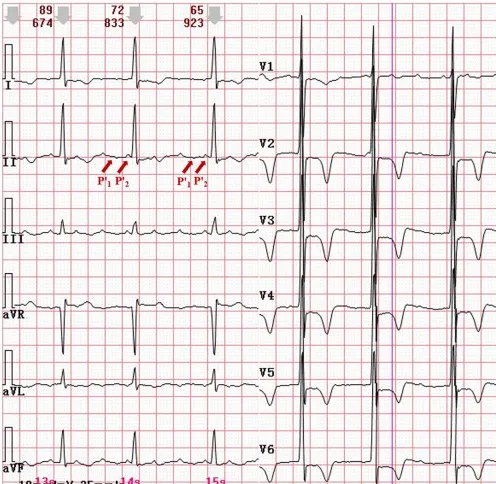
(A) A 12-lead ECG with atrial tachycardia and widely split P' waves. P'1 morphology was biphasic, and P'2 morphology was positive in the inferior leads. The P'2 wave almost merged with the QRS complex.
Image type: electrography (ekg)